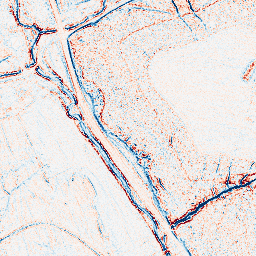
Category: edge_preserving
Decomposition family: bilateral
Decomposition parameters: d: 5
sigma_color: 75
sigma_space: 150
Upsampling method: cubic_catmull_rom
Upsampling parameters: scale: 2
Upsampling scale: 2